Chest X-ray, PA view. Patient: 56 years old, sex F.
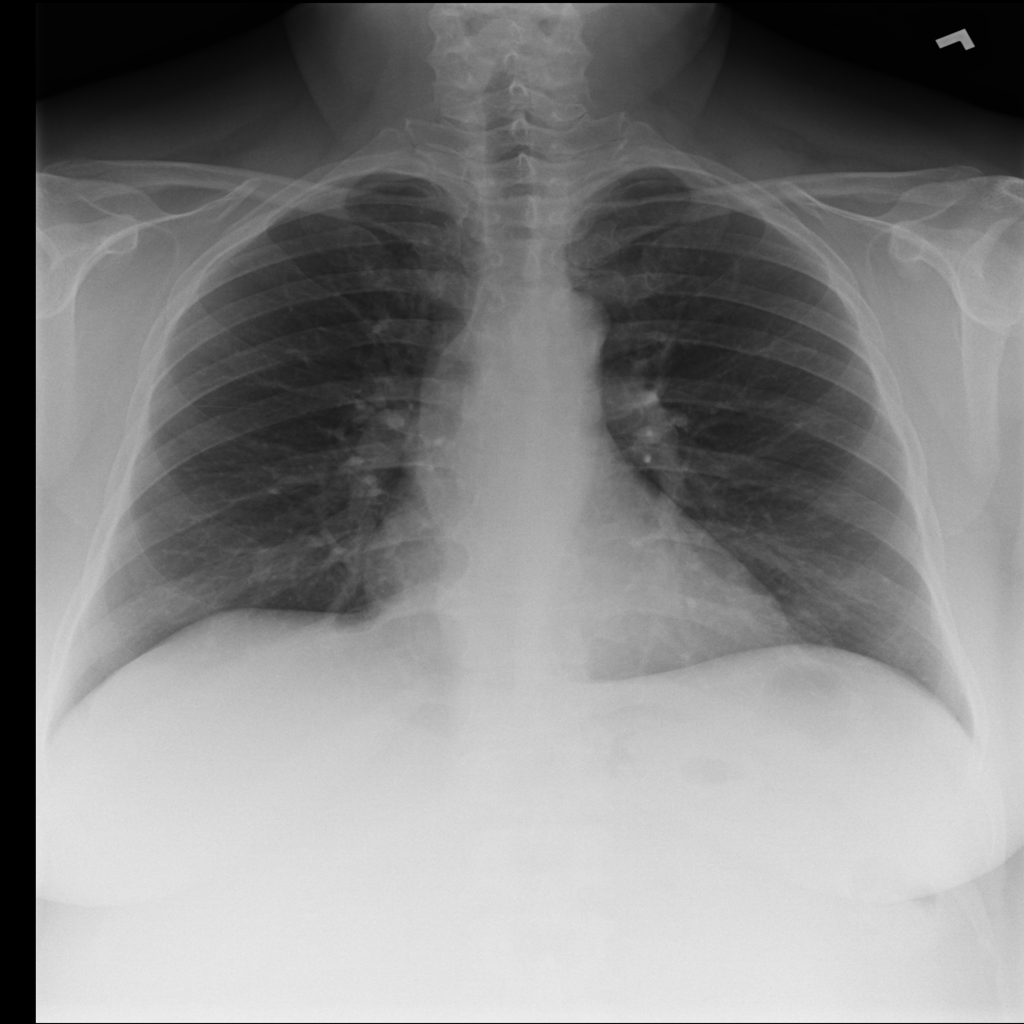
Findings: No Finding